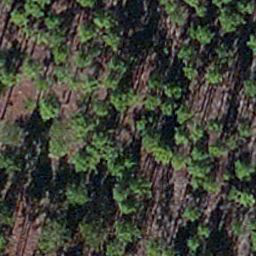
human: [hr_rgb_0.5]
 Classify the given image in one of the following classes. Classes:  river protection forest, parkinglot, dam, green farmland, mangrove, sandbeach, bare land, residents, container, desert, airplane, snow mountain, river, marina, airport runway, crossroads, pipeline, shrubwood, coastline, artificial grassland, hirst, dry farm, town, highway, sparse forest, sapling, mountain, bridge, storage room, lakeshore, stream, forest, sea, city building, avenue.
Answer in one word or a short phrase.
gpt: sapling